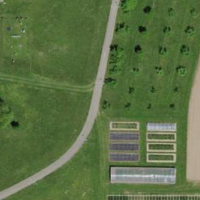
EUNIS habitat code: 25
Species observed at this site:
Cerastium fontanum
Pieris napi
Polyommatus icarus